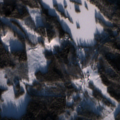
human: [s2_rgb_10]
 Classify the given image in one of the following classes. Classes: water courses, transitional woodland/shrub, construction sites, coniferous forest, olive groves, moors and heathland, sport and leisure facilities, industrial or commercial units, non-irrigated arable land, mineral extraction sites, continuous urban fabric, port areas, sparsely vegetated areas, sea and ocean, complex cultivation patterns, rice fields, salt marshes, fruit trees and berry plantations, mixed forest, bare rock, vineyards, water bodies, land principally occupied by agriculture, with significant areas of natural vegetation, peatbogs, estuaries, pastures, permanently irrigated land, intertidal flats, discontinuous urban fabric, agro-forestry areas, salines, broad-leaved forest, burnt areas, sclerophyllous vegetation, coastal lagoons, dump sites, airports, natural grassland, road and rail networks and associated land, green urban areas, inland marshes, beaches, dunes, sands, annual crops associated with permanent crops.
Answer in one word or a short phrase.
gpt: coniferous forest, mixed forest, water bodies